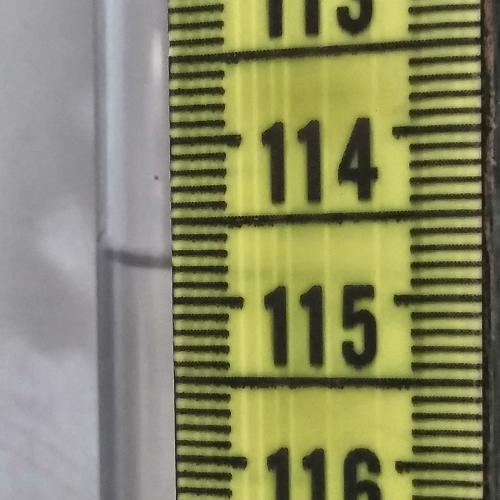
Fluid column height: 114.8 cm